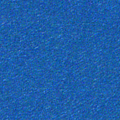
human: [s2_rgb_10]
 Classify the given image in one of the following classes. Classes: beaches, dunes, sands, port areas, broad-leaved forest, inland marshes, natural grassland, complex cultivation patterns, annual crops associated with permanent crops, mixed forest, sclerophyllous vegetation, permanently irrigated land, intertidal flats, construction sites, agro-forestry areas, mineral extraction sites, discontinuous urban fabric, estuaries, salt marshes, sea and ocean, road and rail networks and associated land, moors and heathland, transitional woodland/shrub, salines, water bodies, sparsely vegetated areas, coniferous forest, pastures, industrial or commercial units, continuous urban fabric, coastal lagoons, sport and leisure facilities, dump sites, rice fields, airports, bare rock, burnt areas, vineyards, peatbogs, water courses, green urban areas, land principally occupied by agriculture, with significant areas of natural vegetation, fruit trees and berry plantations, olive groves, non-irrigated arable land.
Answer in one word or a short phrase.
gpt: sea and ocean